Question: I need to make tabs like this which is having horizontal scroll and I'm using HTML 5 'figure' and 'figure' caption
'''
<div class="footernav">
<a href="javascript:void(0)">
<figure> <img src="http://lorempixel.com/200/200/fashion/" class="fluid">
<figcaption>
<h3>Product Name</h3>
</figcaption>
</figure>
</a>
</div>
'''
'''
.footernav {white-space;no-wrap; padding-top: 0.2%; border-top: 1px solid white; overflow: auto; white-space:nowrap; padding-bottom: 1.9%;}
.footernav a { text-decoration: none; font-weight: bold; display: inline-block; padding-right: 1.5%; padding-left: 1.5%; text-align: center; margin-top: 1.1em; overflow:hidden; }
.footernav figure:last-child { margin-right: 0; }
.footernav img { min-width: 118px; max-width: 118px; padding:3px; }
figure{margin:0}
.footernav a:hover,
.footernav a.selected { border-top-left-radius: 15px;
border-top-right-radius: 15px; background:red}
.footernav h3 { color: #000; font-weight: 700; margin-top: 0; margin-bottom: 0.3em; font-size: 1.1em; text-transform: uppercase; margin-top:0.5em }
'''
see here <URL>
Now how to 2nd level and make it like the below picture?

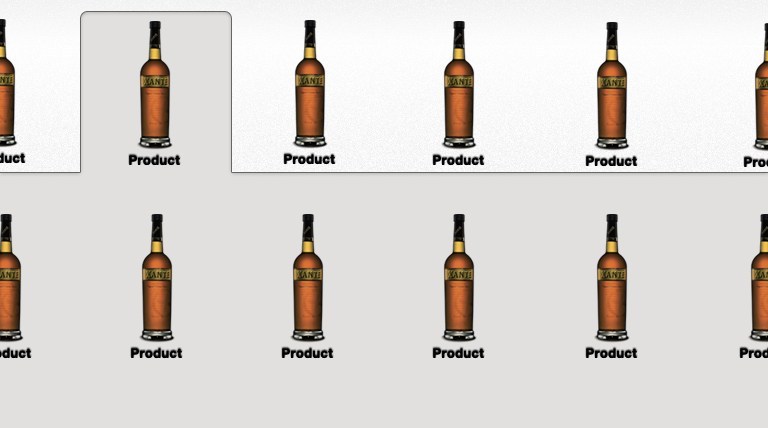
Answer: I just used a simplest logic i could think of.
Check the update of your fiddle <URL>.
I just copied your div, gave them a common class to denote as sub item. Then used a rel attribute on the original link to show those boxes.
'''
$(".link").click(function() {
var rel = $(this).attr('rel');
$(".subtabs").hide();
$("#"+rel).show();
});
'''
Since you want a CSS solution, in order to denote sub items the best(or only) way is too nest them inside. But your current markup pattern, will not allow it. as an inline element will contain a block element. Although this will be valid under HTML5 (which of course is still in experimental phase), does not render as expected (in fact the div will pop right out of the tag). So you have to change the markup style to something fit.
As per our discussion, <URL> does what is needed.
Since you said, scripting will be done by someone else. A simple snippet will get the job the job done. A particular row will be selected and will remained selected when the user clicks it... <URL>
'''
$(".footernav > li").click(function() {
$(this).toggleClass("selected");
});
'''